Field crop: tomato
Growth stage: 2
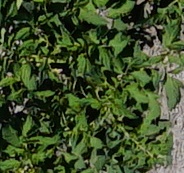
Species: tomato